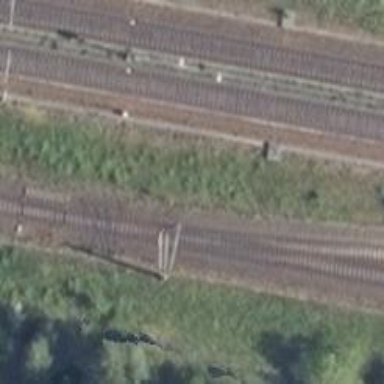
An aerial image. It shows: Railway milestone.